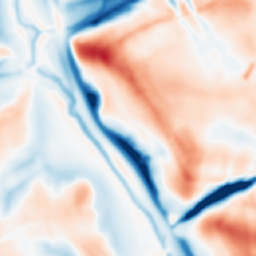
Category: multiscale
Decomposition family: dog_multiscale
Decomposition parameters: sigma_ratio: 1.4
n_scales: 6
base_sigma: 2
Upsampling method: nearest
Upsampling parameters: scale: 2
Upsampling scale: 2